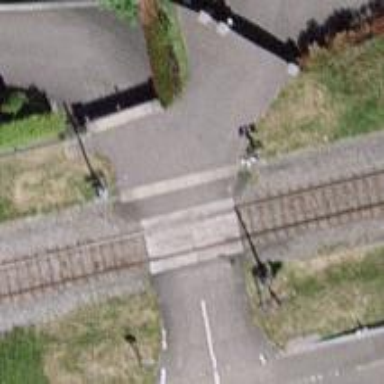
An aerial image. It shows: Level crossing at the railway with full barrier.